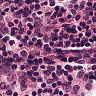
Metastatic tissue present: no